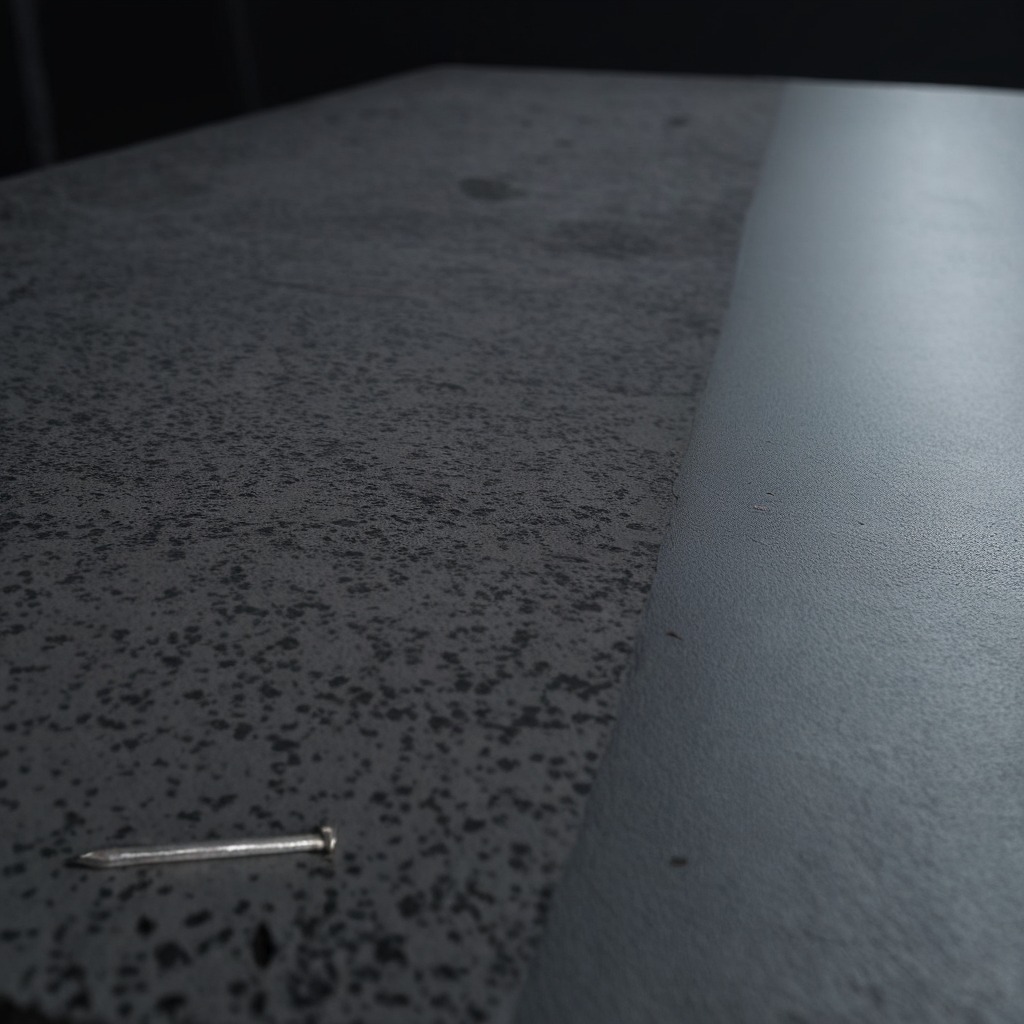
A nail is lying on a clean granite table inside a workshop at night.